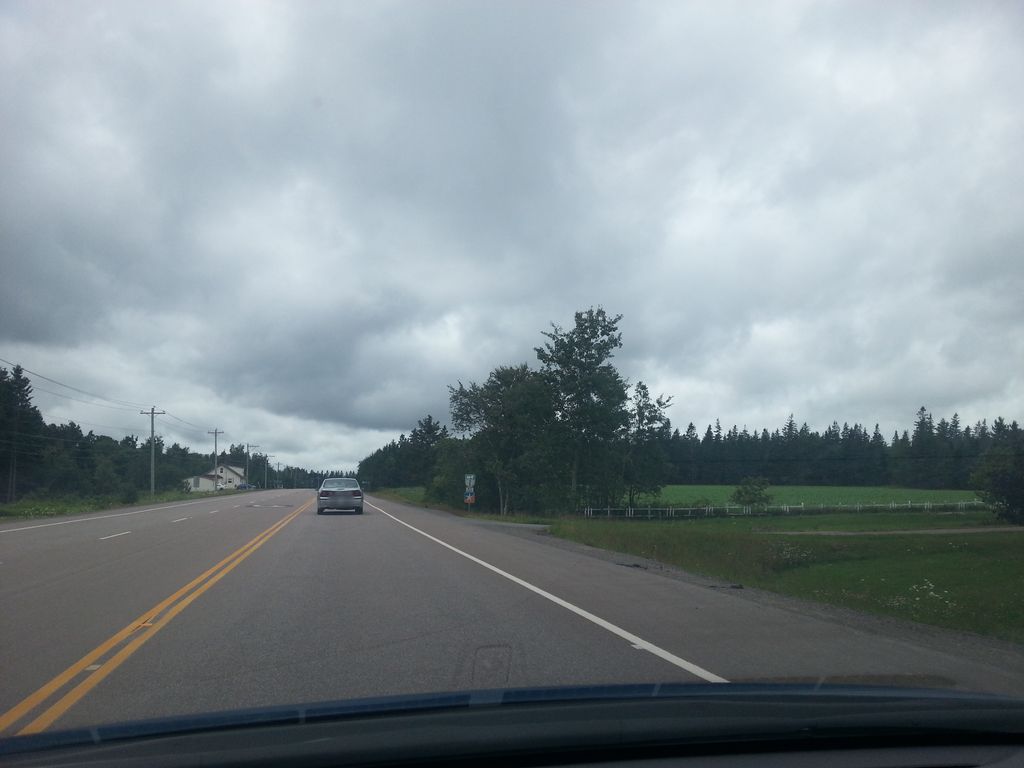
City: charlottetown